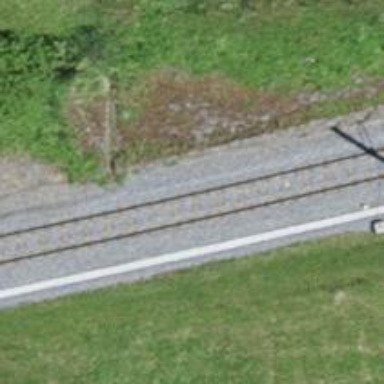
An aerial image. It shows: Railway track with contact line for electrification.